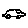
Label: car